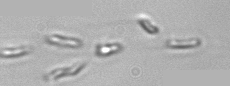
Label: Dinobryon